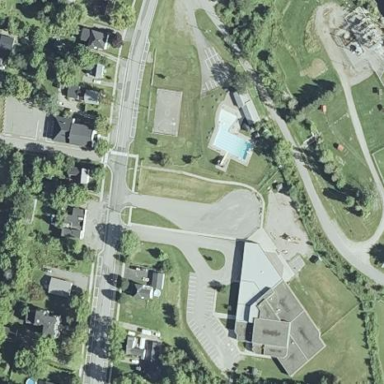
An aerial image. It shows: School.